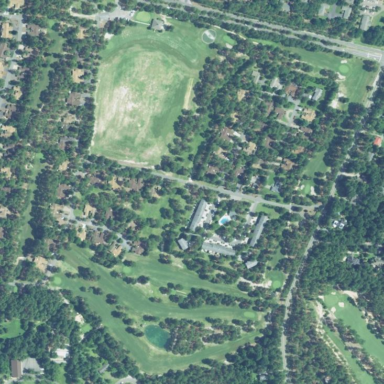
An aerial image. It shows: Golf course surrounded by greenery.